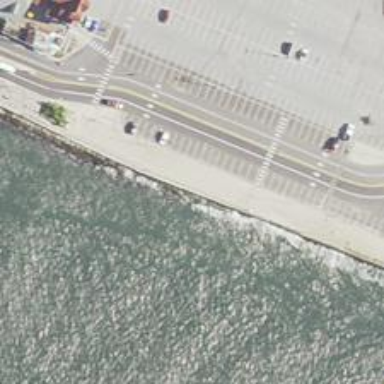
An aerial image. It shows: Breakwater structure.